Question: What is the measurement shown in the image?
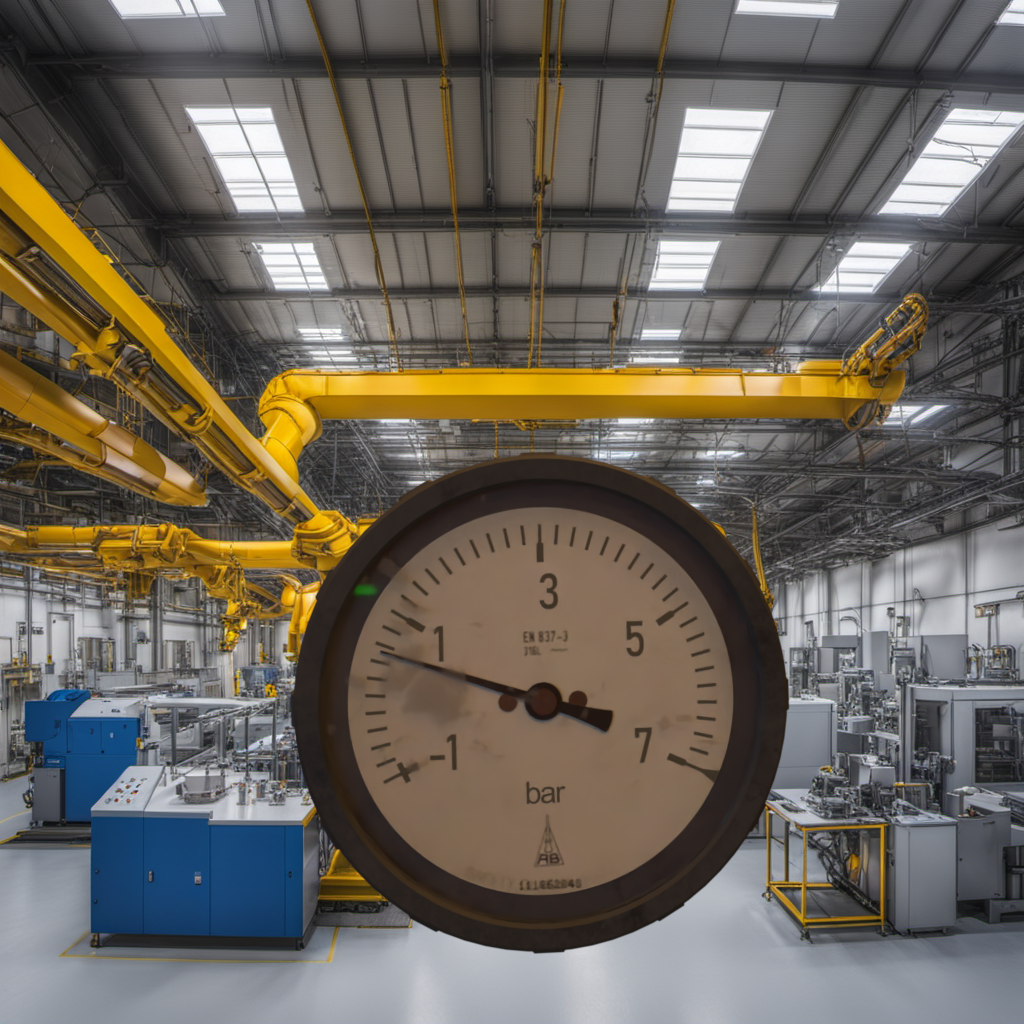
Answer: The result is 0.56
Question: What is the range of this measurement?
Answer: The range is from -1 to 7
Question: What is the minimum and maximum reading range of the measurement in the image?
Answer: The minimum value is -1 and the maximum value is 7